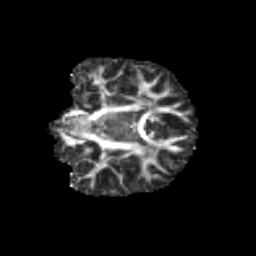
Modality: FA
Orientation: coronal
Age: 10
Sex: female
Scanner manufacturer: siemens
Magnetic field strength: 3 T
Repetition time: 3.8 s
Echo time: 0.07 s